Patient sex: M
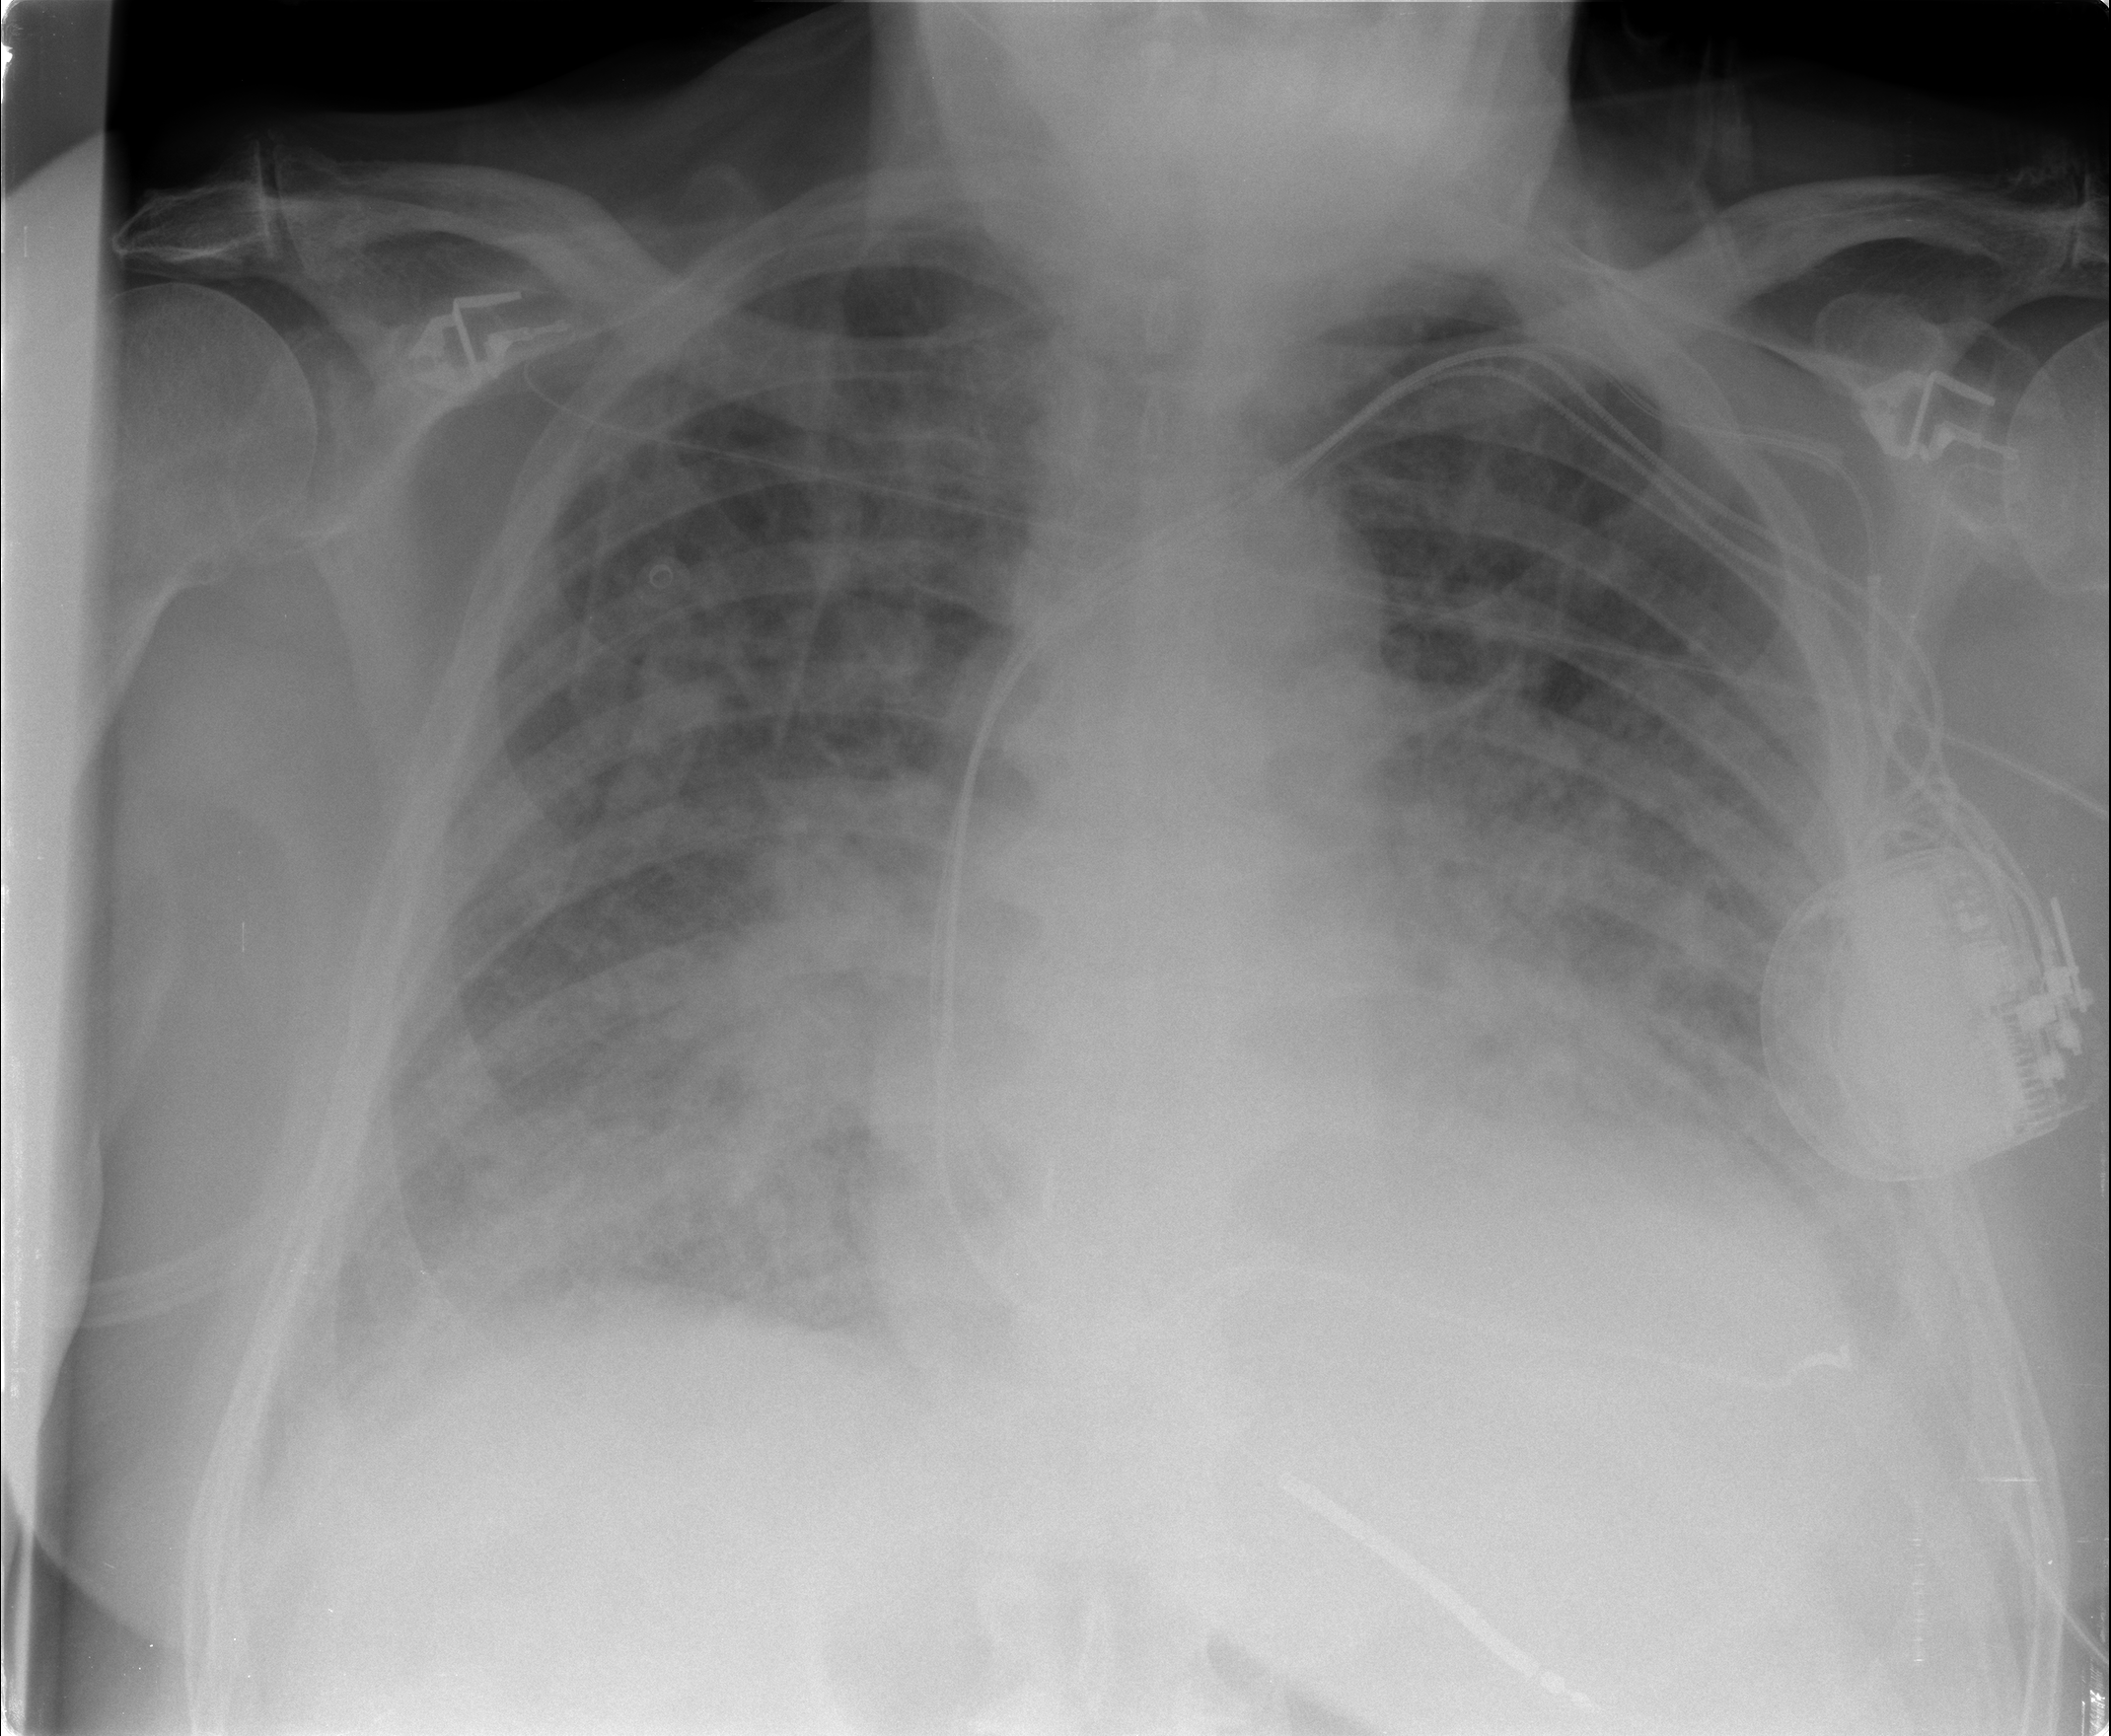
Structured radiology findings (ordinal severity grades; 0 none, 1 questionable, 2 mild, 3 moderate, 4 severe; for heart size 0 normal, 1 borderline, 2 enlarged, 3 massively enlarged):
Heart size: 2
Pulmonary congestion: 2
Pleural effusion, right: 1
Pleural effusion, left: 1
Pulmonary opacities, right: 3
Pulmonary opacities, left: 3
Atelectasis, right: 3
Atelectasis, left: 3